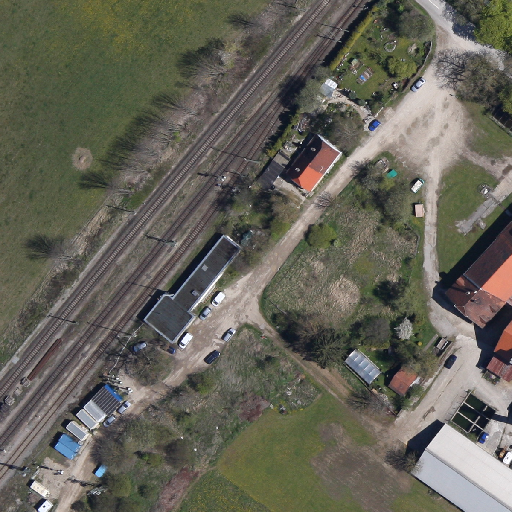
Referring expression: road